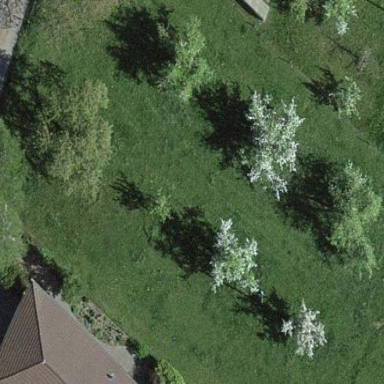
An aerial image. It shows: Orchard.